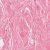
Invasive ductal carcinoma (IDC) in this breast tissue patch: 0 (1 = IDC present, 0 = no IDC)